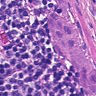
Metastatic tissue present: yes